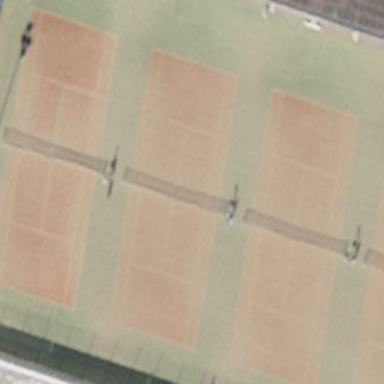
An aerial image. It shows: Tartan-surfaced pitch designated for multiple sports including tennis and ice skating.